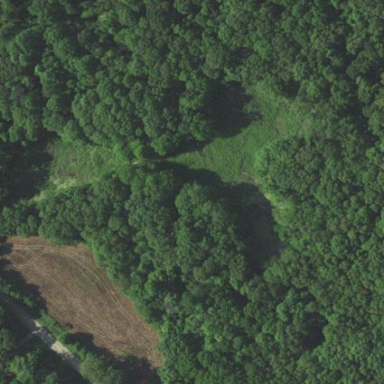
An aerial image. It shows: Wildlife opening within meadow area.